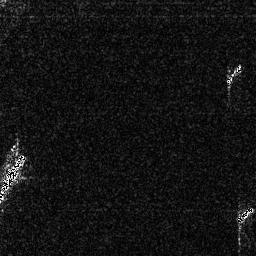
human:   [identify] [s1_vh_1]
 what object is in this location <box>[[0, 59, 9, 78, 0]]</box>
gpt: <ref>1 medium ship at the left</ref>

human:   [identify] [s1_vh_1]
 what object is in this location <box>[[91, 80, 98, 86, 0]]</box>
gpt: <ref>1 small ship at the bottom right</ref>